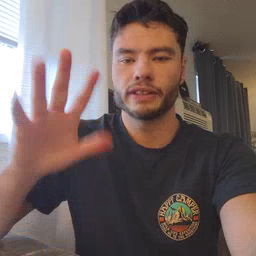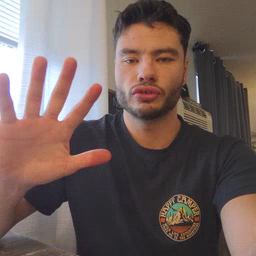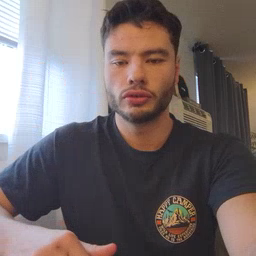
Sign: finish